Breast ultrasound image
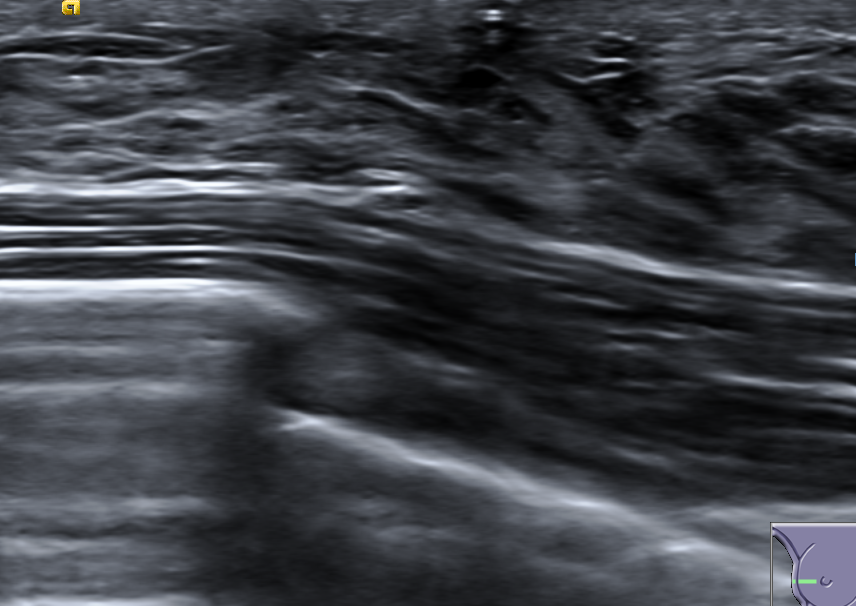
Diagnosis: normal